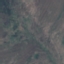
Land use / land cover class: HerbaceousVegetation